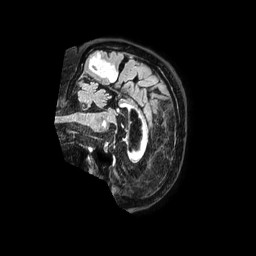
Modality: FLAIR
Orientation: sagittal
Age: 83
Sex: female
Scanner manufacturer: philips
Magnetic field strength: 3 T
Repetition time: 4.8 s
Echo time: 0.34 s